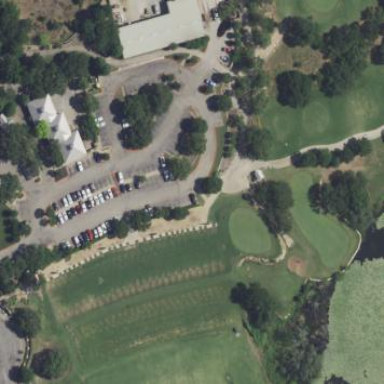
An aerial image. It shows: Driving range for golf on grass.